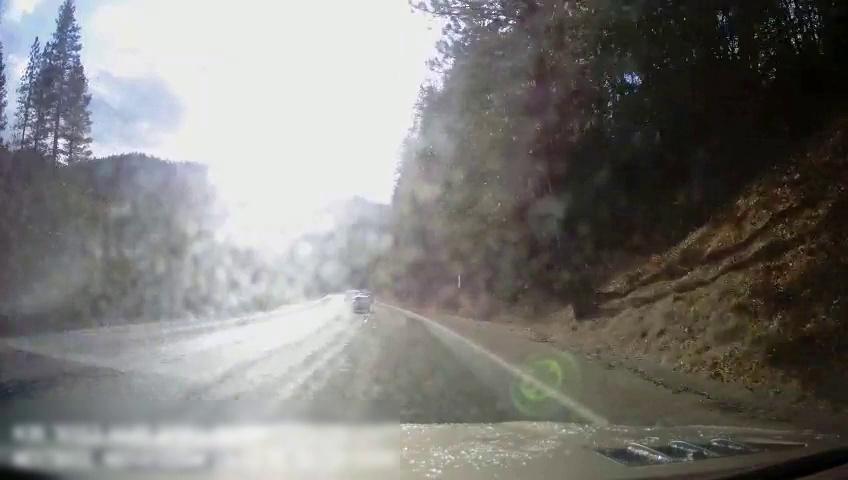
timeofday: Day
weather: Sunny
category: Drivable Space
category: Vehicles | SUV
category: Lanes | Current Lane
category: Lanes | Current Lane
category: Lanes | Opposite Lane